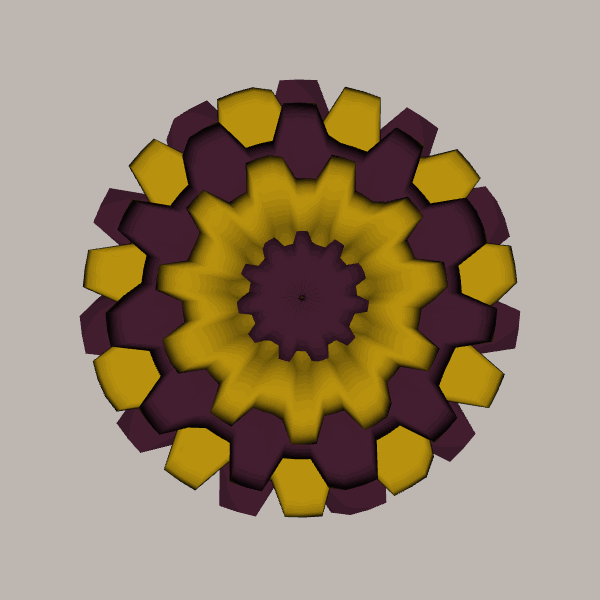
Background: light